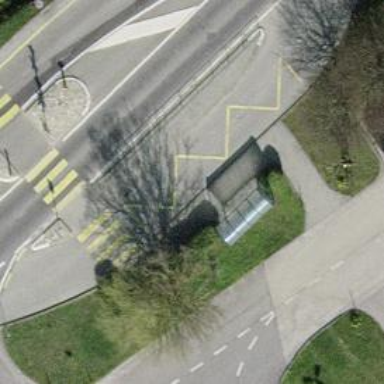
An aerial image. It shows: Bus stop with designated public transport stop position.